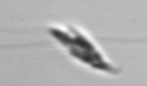
Label: Chrysochromulina_lanceolata